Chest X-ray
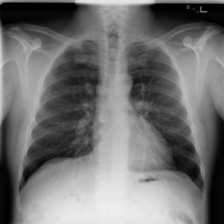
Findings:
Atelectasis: negative
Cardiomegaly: negative
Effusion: negative
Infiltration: positive
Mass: negative
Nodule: negative
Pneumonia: negative
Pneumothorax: negative
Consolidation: negative
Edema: negative
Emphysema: negative
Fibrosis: negative
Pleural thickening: negative
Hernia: negative